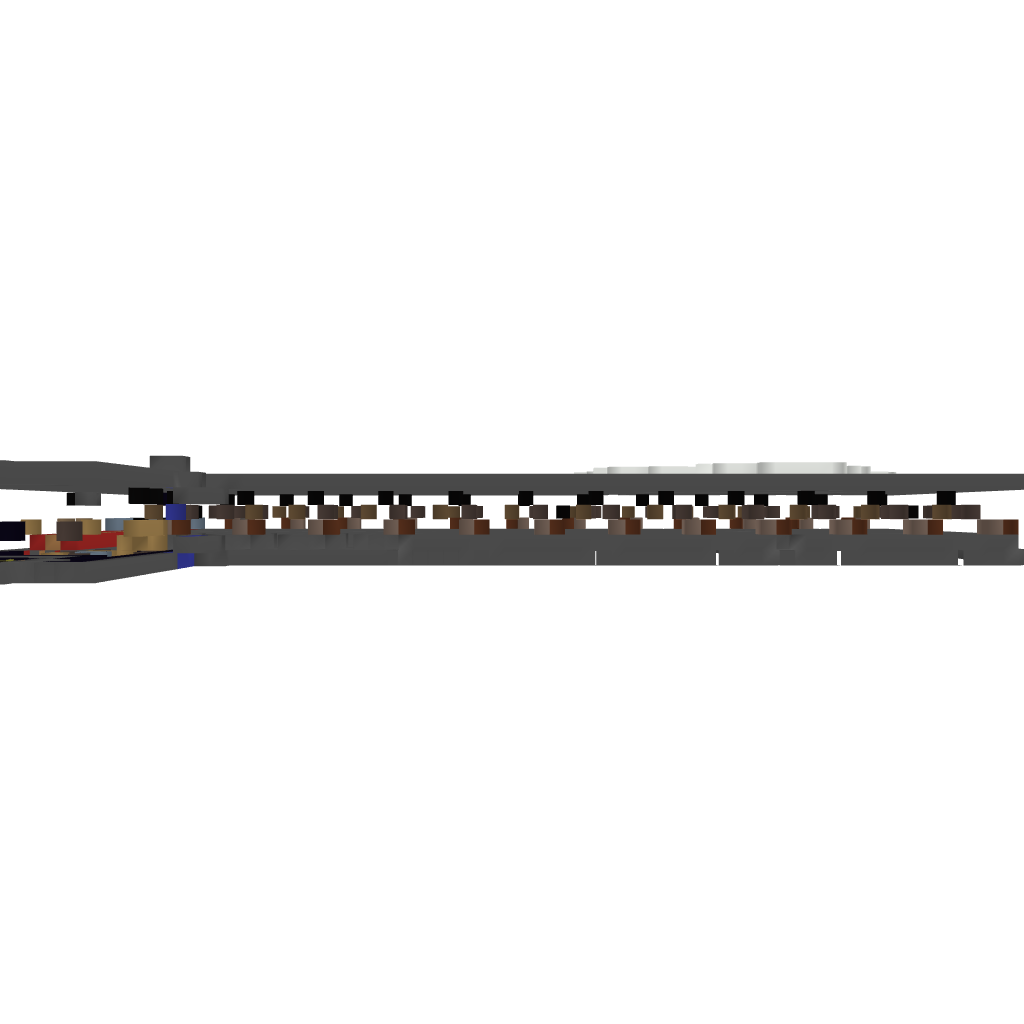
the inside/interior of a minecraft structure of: Big jail 24 cells